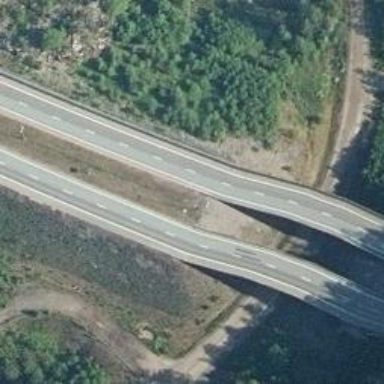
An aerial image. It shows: Asphalt bridge over motorway.